Aerial crown-view tile of a tropical tree (Barro Colorado Island, Panama), acquired 20250217:
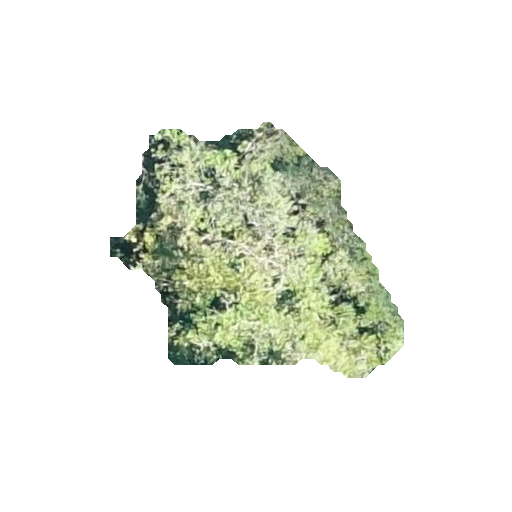
Species: Jacaranda copaia
GBIF accepted scientific name: Jacaranda copaia
Crown area: 73.102 m²